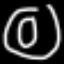
Label: donut